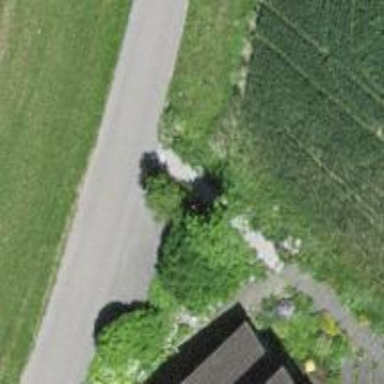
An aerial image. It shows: Road with steps.